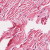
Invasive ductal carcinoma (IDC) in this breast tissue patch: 0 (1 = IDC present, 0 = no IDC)